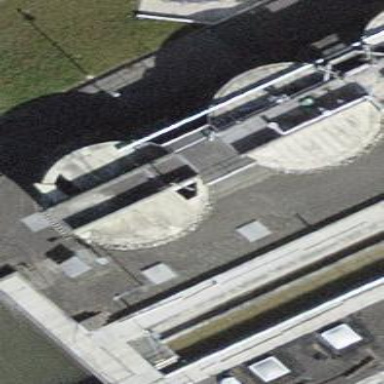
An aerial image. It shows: Building that serves as silo.